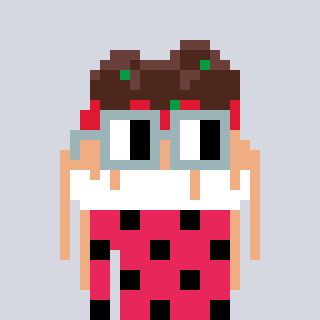
a pixel art character with square dark gray glasses, a spaghetti-shaped head and a redpinkish-colored body on a cool background